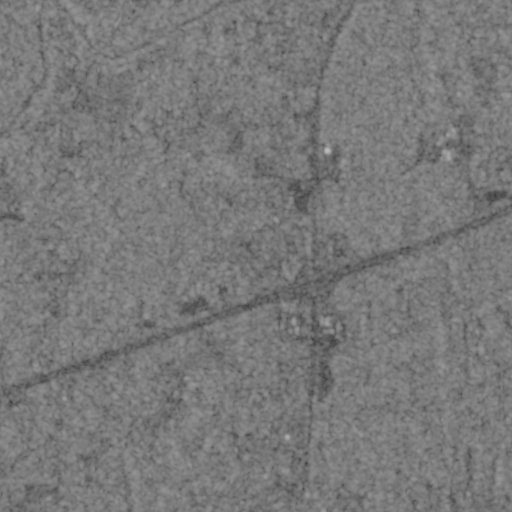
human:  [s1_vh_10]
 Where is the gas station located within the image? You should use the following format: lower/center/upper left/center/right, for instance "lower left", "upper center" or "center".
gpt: The gas station is located in the center of the image.
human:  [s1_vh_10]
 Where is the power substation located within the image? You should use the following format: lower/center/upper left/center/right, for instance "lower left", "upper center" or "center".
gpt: The power substation is located in the lower center of the image.
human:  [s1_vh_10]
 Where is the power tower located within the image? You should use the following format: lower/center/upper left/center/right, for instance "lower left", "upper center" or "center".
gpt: The power tower is located in the lower of the image.
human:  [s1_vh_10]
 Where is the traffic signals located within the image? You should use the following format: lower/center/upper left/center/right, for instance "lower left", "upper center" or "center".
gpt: The traffic signals is located in the center of the image.
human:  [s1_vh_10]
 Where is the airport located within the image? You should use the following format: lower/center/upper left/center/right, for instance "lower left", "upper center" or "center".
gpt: There is no airport in the image.

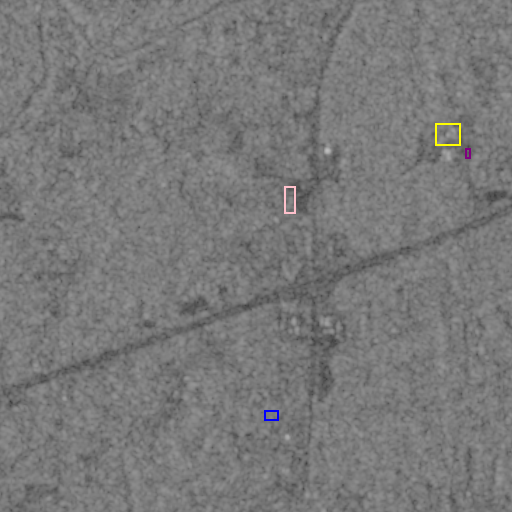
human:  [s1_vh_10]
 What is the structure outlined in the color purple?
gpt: The structure outlined in purple is a park.
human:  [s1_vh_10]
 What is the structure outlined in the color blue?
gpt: The structure outlined in blue is a power substation.
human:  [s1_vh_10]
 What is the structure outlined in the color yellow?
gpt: The structure outlined in yellow is a building.
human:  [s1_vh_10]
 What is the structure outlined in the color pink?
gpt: The structure outlined in pink is a building.
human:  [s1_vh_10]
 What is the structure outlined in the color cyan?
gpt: There is no cyan outline.